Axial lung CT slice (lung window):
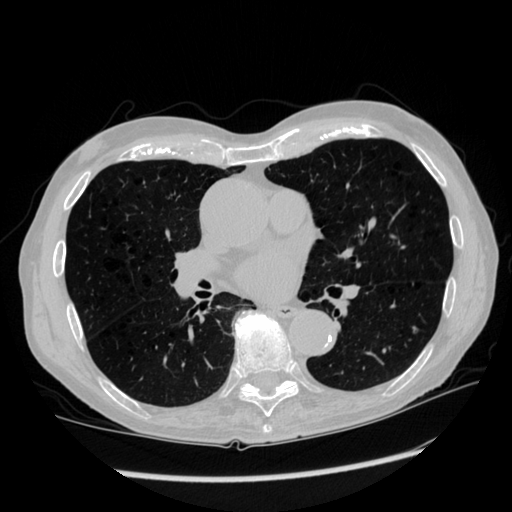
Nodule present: no